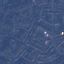
Label: Residential